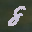
Label: 8